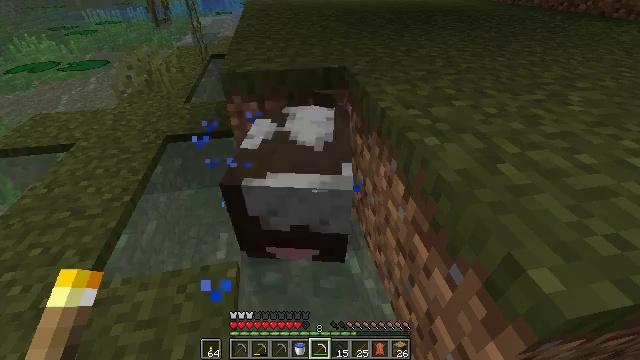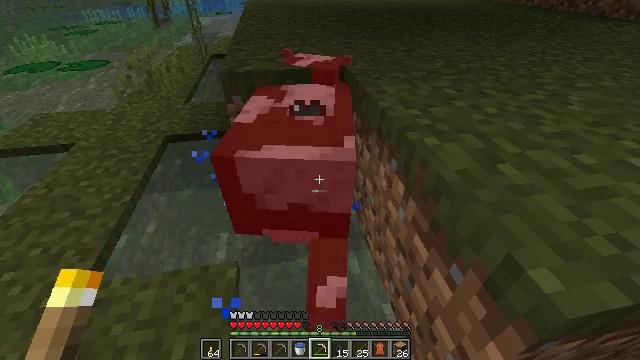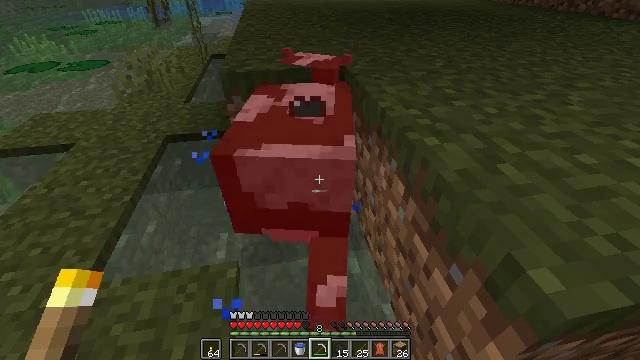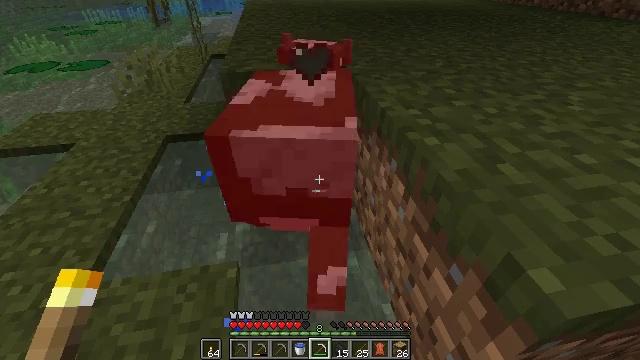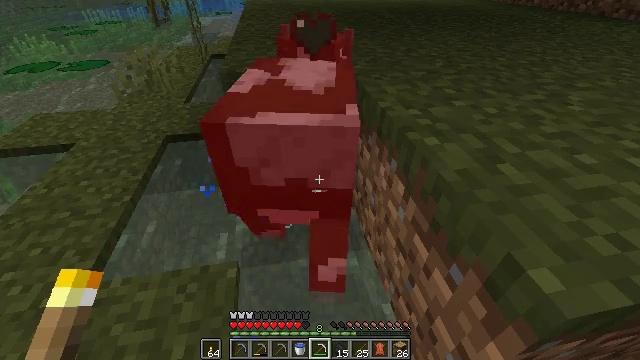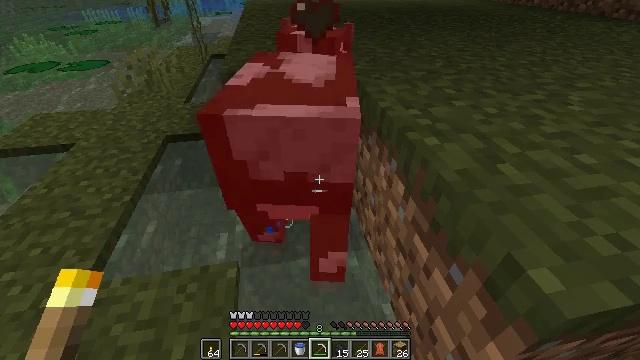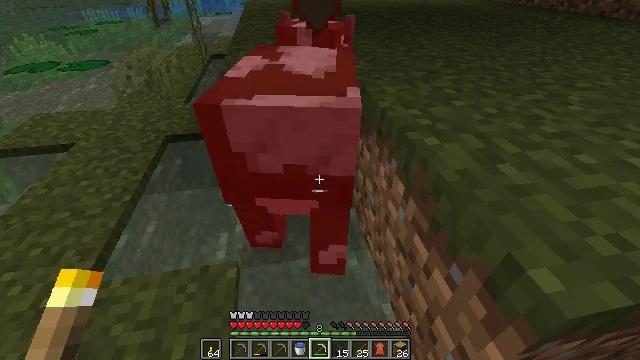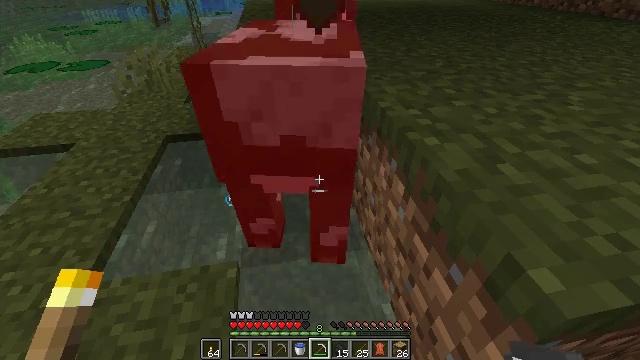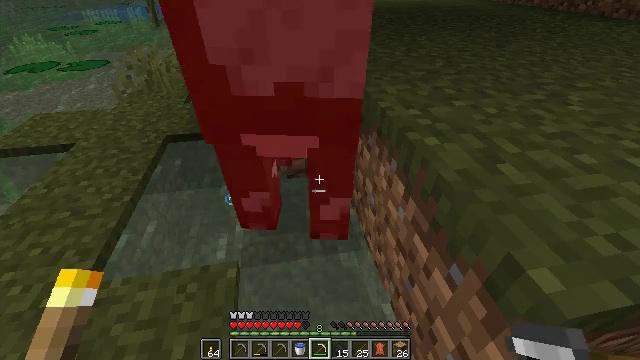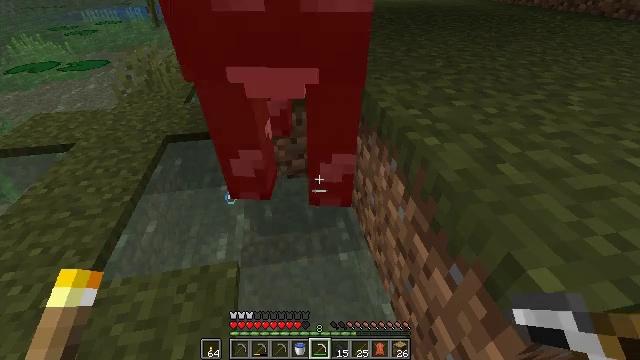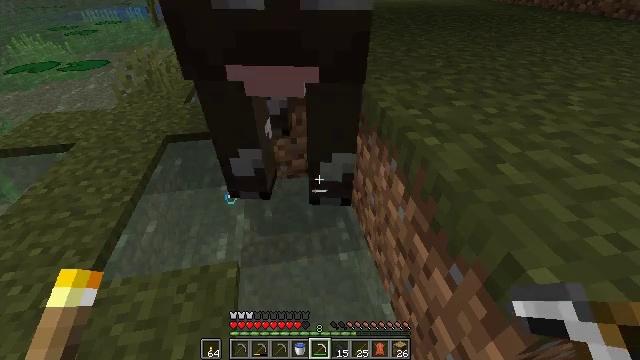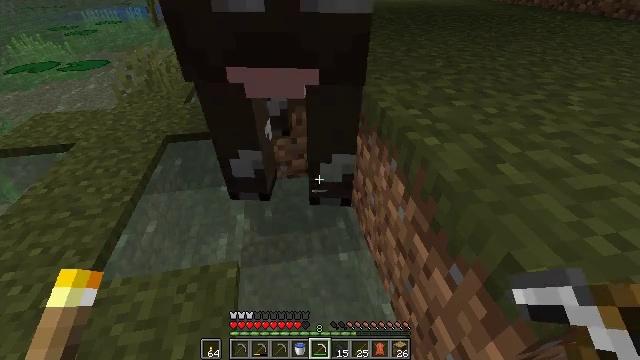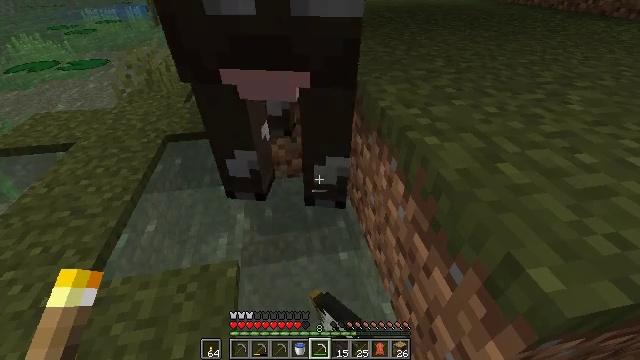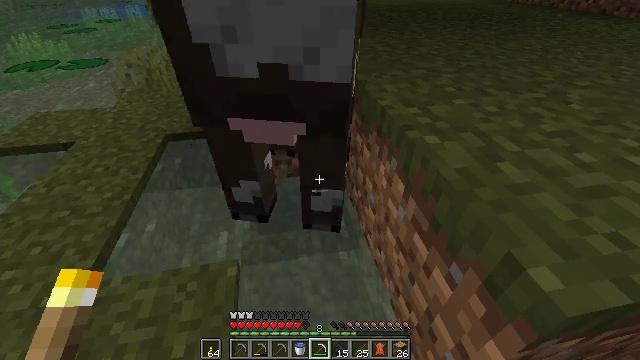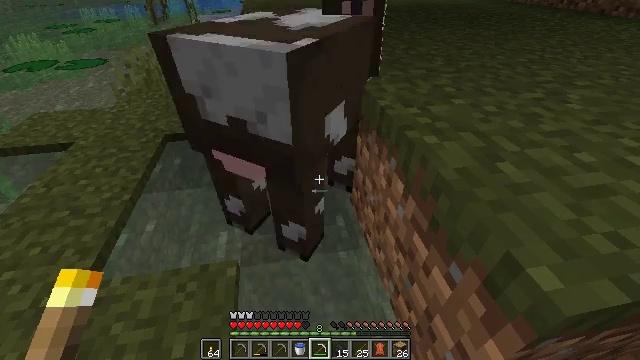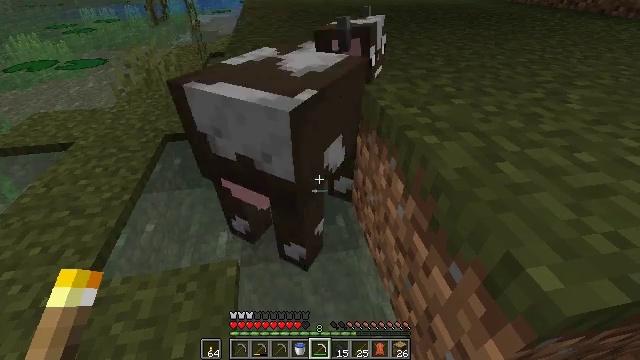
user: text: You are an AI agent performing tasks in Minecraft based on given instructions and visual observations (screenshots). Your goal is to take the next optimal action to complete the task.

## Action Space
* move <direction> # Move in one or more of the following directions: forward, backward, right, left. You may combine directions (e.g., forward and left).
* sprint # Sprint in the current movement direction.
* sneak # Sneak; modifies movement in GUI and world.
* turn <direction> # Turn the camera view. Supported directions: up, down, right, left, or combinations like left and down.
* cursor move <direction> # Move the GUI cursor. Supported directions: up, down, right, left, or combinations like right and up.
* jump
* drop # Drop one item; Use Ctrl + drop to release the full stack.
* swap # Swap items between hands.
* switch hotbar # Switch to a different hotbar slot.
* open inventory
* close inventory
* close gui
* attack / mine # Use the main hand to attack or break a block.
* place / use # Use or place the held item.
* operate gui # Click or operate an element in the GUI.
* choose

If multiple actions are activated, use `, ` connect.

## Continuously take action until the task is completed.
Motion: motion action
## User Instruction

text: Combat the cow.
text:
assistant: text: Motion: no_op
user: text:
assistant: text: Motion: no_op
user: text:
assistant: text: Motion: no_op
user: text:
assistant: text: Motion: no_op
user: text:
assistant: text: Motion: no_op
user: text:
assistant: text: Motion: no_op
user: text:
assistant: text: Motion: no_op
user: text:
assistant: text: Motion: no_op
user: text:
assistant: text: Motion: no_op
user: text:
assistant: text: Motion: no_op
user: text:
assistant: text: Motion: attack / mine
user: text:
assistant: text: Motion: attack / mine
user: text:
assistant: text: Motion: attack / mine
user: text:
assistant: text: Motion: attack / mine
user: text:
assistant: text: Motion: no_op
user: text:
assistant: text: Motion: no_op